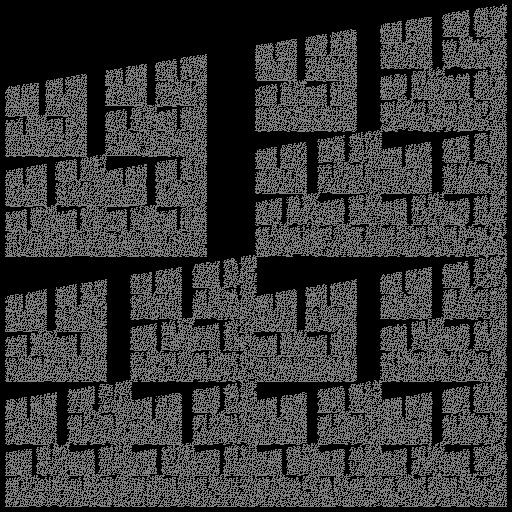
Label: castle